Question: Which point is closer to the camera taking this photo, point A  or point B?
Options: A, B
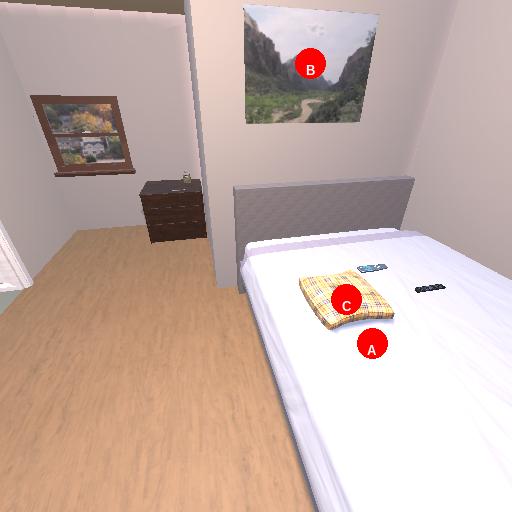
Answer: A